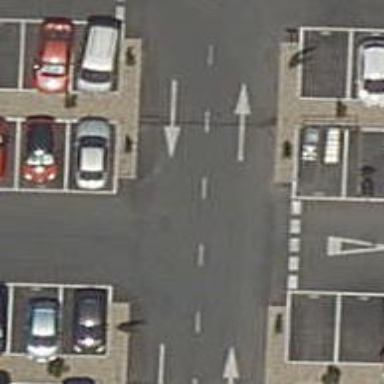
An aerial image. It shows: Parking aisle designated as service road.